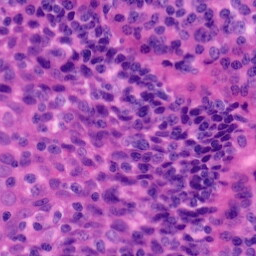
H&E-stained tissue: Tonsil